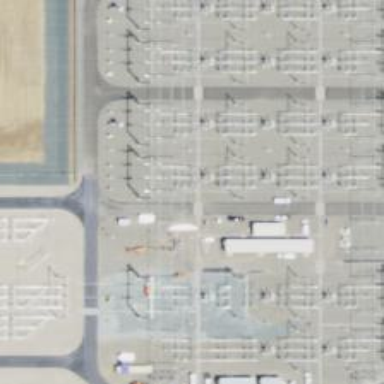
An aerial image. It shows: Switch for power supply.